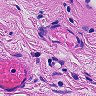
Metastatic tissue present: no